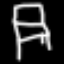
Label: chair